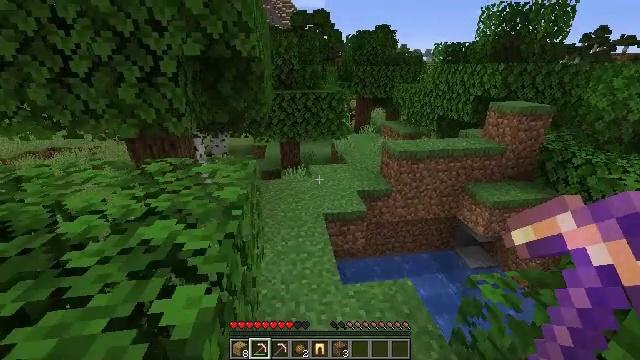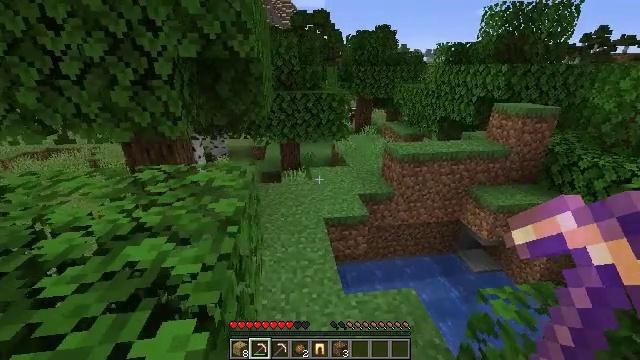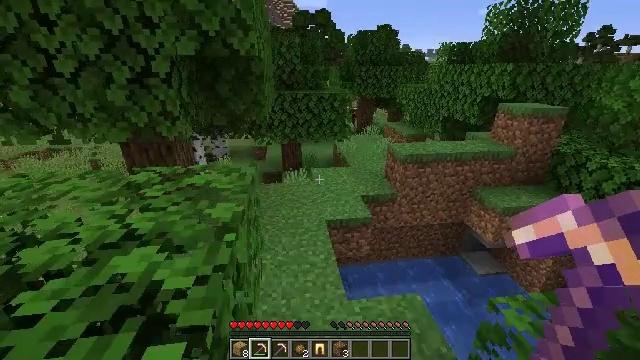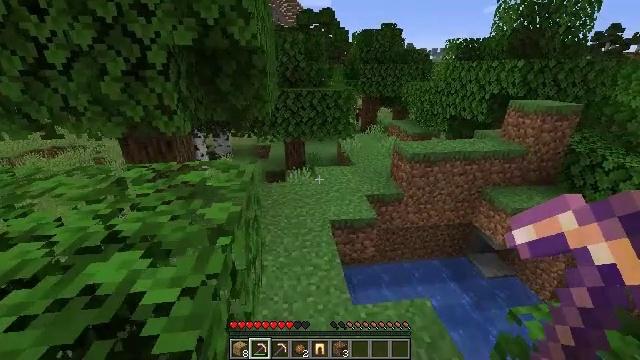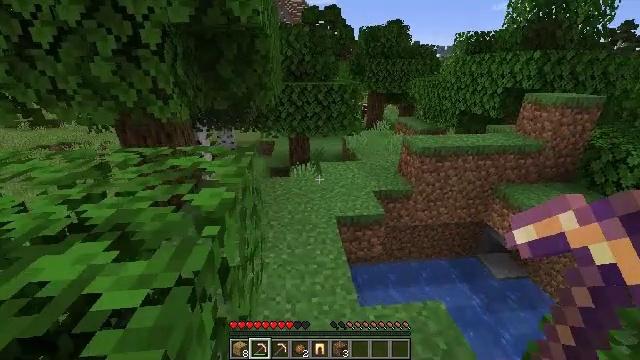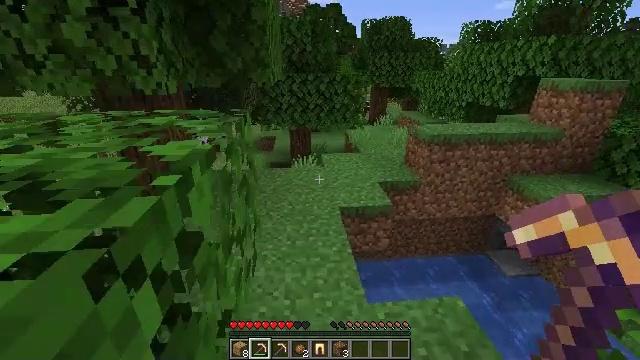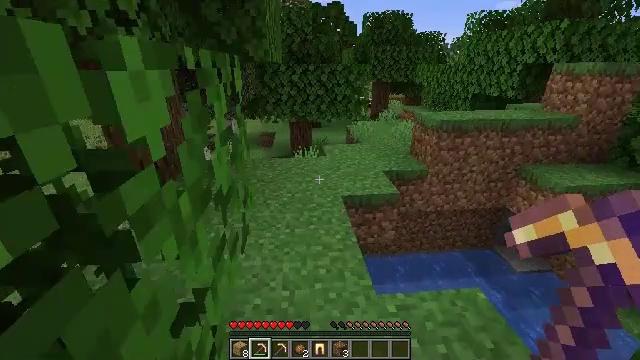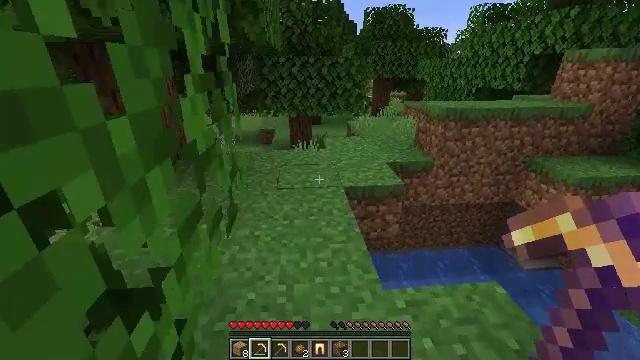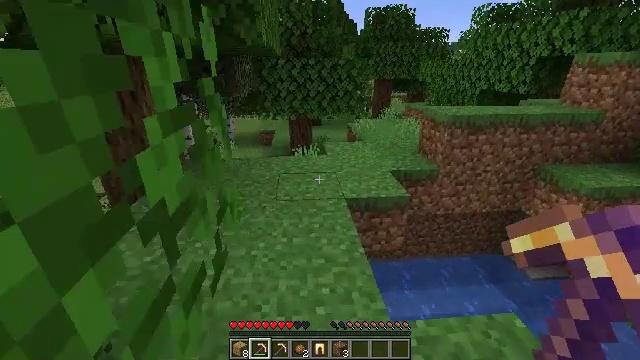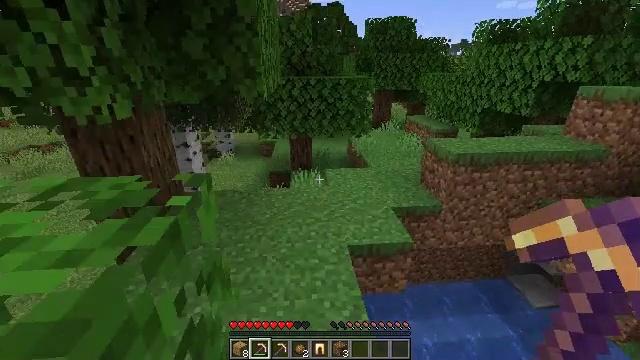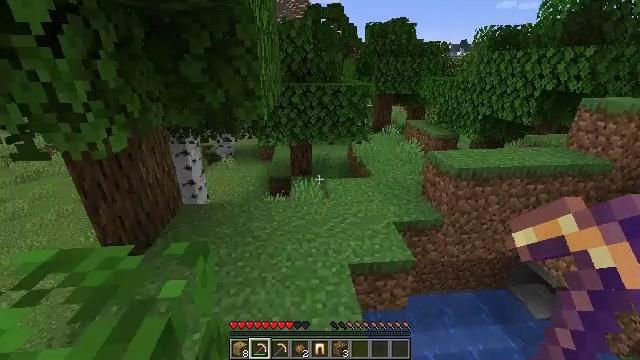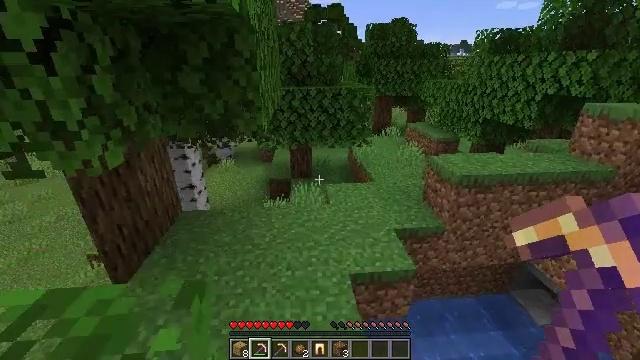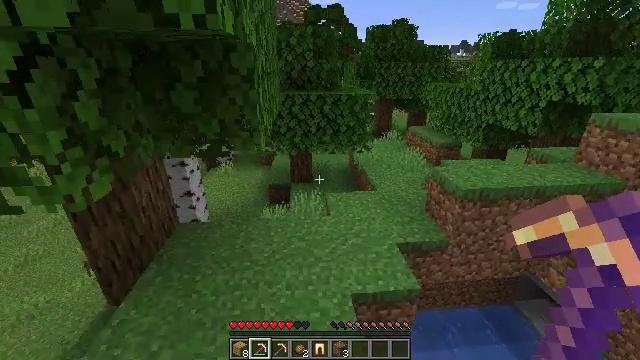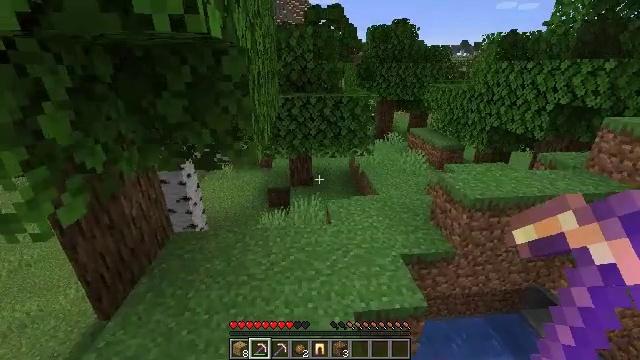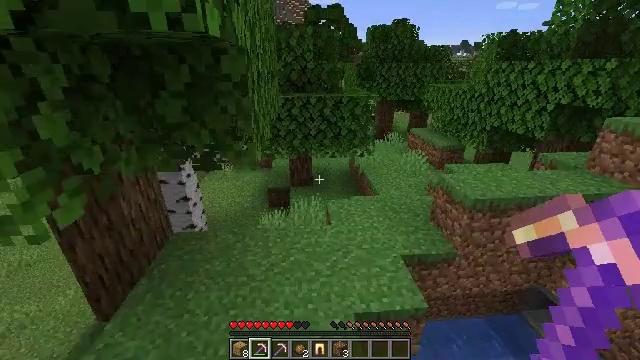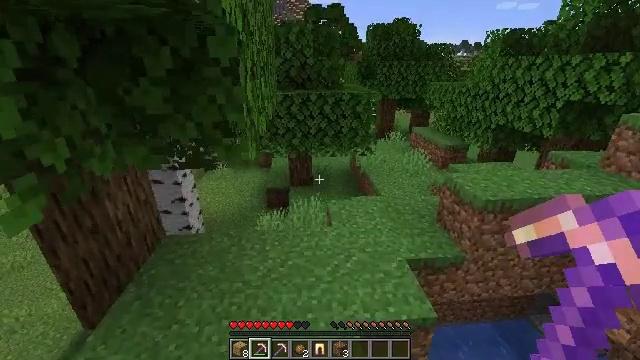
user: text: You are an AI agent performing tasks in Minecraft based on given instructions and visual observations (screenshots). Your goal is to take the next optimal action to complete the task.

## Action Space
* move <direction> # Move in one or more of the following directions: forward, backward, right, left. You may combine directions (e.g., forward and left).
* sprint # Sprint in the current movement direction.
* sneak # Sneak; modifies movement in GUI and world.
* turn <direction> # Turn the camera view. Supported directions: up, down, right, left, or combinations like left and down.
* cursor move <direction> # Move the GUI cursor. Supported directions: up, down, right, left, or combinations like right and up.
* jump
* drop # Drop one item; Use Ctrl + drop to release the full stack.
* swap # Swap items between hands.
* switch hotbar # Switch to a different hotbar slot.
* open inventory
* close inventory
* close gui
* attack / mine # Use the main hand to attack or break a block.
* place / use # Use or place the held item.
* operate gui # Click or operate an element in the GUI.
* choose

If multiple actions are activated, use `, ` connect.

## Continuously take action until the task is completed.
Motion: motion action
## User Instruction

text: Gather oak leaves by attacking.
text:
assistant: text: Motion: move forward, jump
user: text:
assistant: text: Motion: move forward, jump
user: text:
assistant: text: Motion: move forward, jump
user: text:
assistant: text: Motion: move forward, turn left, jump
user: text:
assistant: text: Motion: move forward, jump
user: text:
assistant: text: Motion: move forward, jump
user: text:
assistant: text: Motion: move forward, jump
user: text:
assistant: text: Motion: move forward, jump
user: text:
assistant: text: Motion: move forward, jump
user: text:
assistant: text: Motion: move forward, jump
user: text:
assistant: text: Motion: move forward, jump
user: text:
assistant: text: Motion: move forward, jump
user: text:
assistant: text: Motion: move forward, jump
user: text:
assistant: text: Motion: move forward, jump
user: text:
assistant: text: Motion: move forward, jump
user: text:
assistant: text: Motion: move forward, jump
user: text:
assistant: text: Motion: move forward, jump
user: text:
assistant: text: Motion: move forward, jump
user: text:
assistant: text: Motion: move forward, jump
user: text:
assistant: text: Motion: move forward, jump
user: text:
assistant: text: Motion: move forward, jump
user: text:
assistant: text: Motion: move forward, jump
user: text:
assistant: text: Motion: move forward
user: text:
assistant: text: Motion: move forward
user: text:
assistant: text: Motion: move forward
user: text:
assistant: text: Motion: move forward, turn right
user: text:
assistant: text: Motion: move forward, turn right
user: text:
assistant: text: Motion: move forward, turn right
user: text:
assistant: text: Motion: move forward, turn right
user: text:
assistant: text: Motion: move forward, turn right